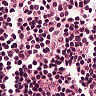
Metastatic tissue present: no